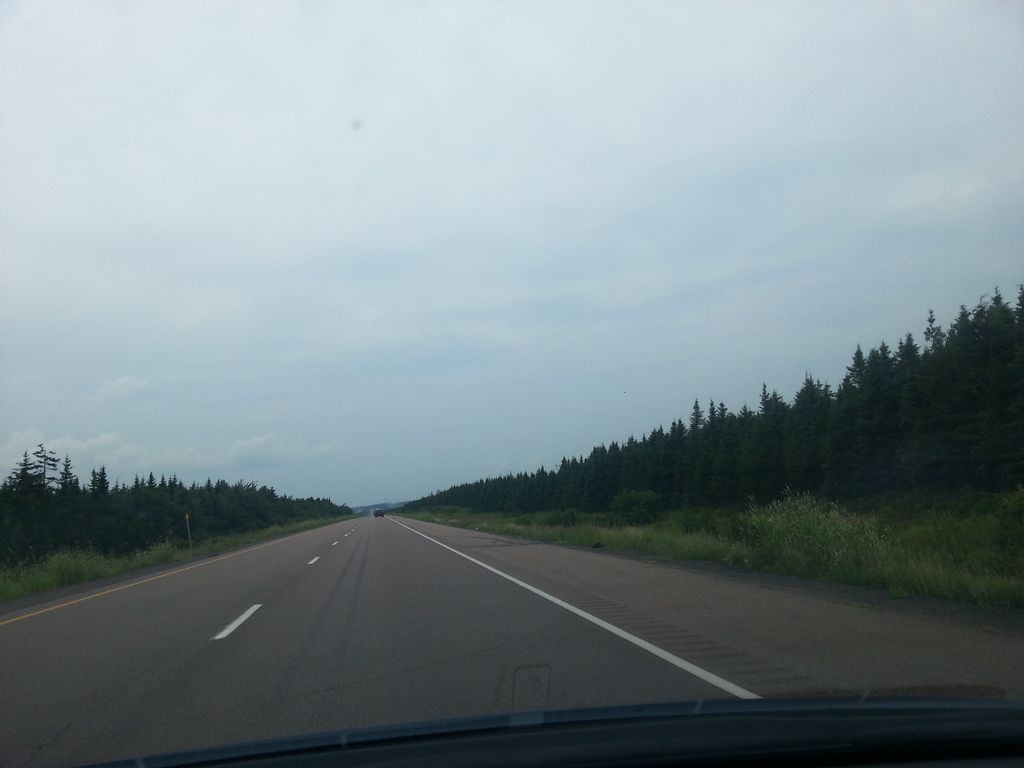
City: charlottetown